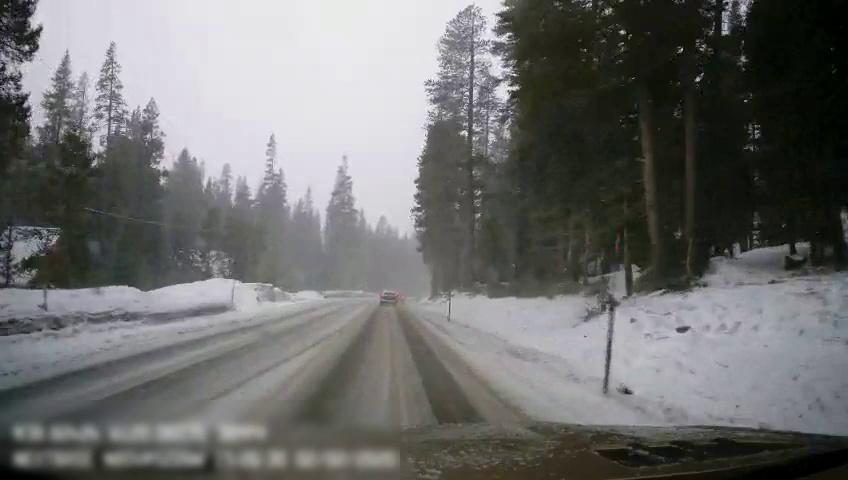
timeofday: Day
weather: Snowy
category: Drivable Space
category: Vehicles | SUV